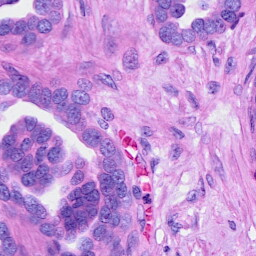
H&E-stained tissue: Ovarian